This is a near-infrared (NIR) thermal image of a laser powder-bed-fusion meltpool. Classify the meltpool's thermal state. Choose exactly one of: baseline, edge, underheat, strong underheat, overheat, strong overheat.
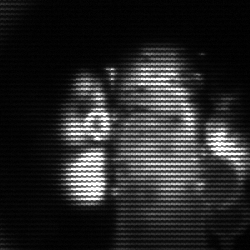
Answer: strong underheat